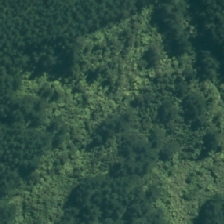
Land cover: manuka_kanuka